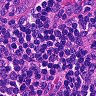
Metastatic tissue present: no